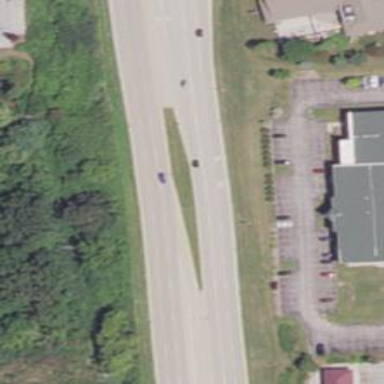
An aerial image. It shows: Primary highway.